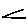
Label: line